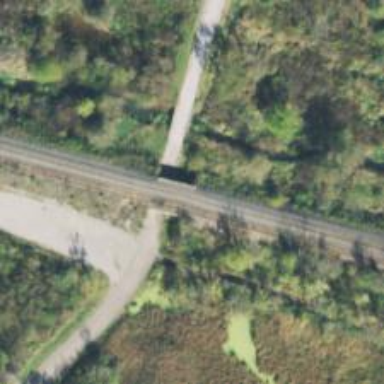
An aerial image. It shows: Bridge over railway line.